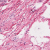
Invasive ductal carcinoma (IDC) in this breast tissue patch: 0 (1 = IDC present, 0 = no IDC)